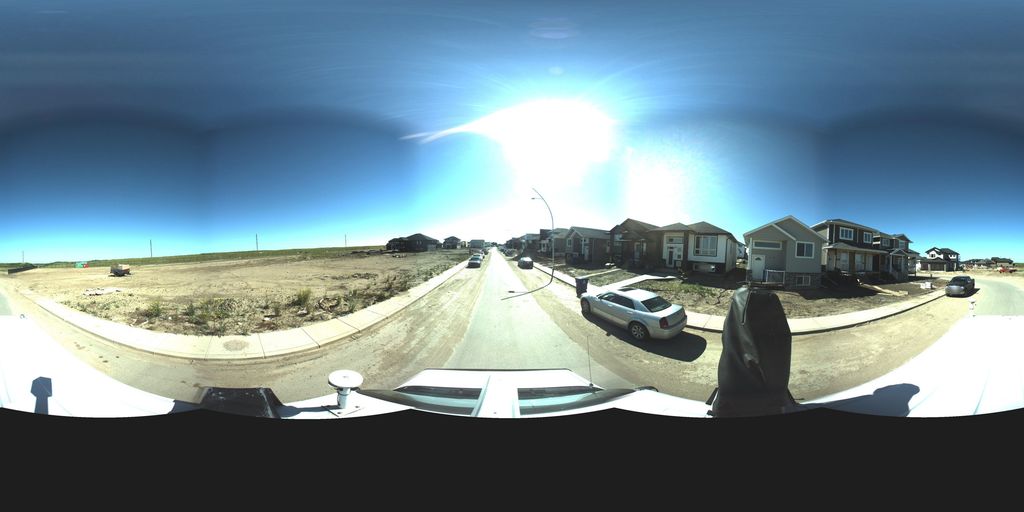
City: saskatoon